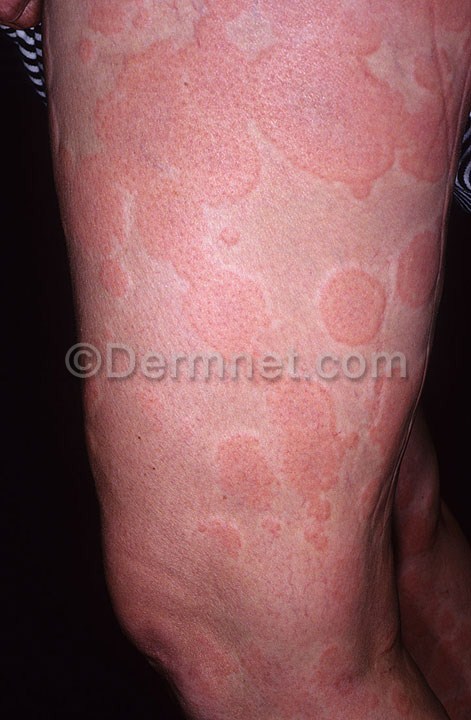
Disease: Urticaria Hives